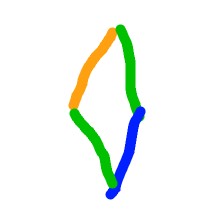
Shape: rhombus